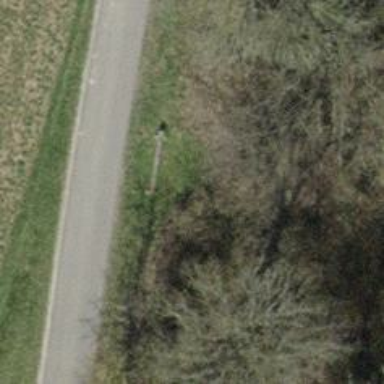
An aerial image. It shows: Brown bench.